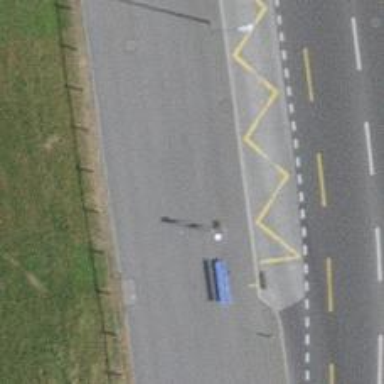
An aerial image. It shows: Bus stop with platform for public transport.